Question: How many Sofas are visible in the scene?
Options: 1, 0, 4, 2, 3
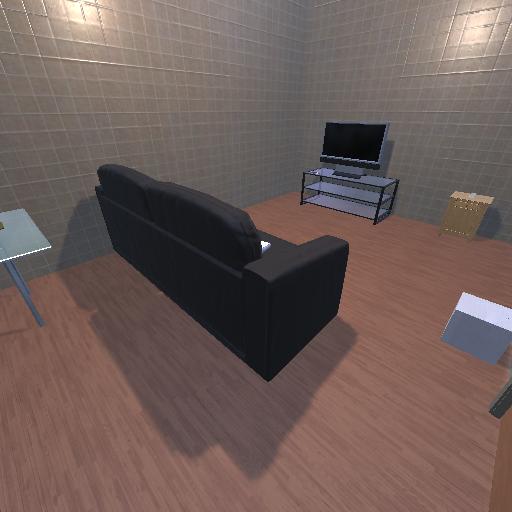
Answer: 1